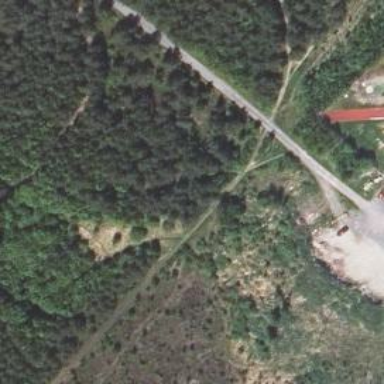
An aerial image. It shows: Path.